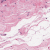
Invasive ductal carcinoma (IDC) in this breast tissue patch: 0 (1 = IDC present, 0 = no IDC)